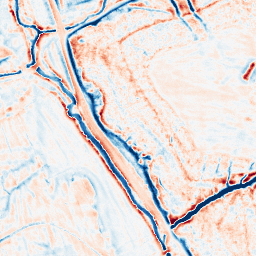
Category: edge_preserving
Decomposition family: bilateral
Decomposition parameters: d: 15
sigma_color: 25
sigma_space: 75
Upsampling method: quadratic
Upsampling parameters: scale: 4
Upsampling scale: 4